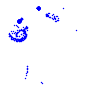
Particle: kaon